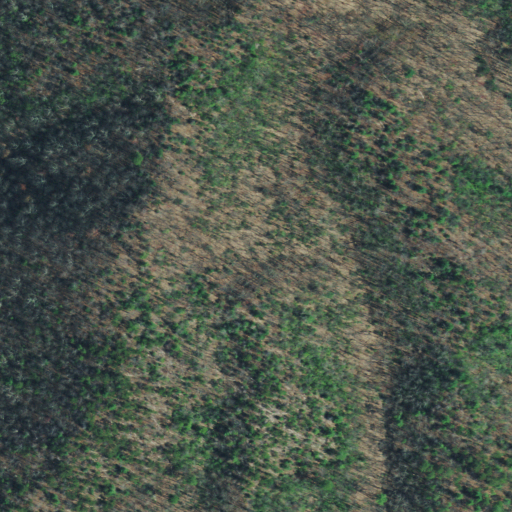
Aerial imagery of ridge(s) in Tennessee named Mill Ridge containing deciduous forest and mixed forest